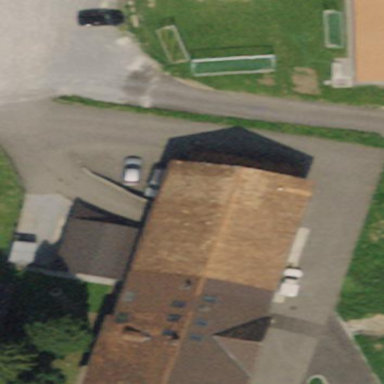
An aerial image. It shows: Farm building.